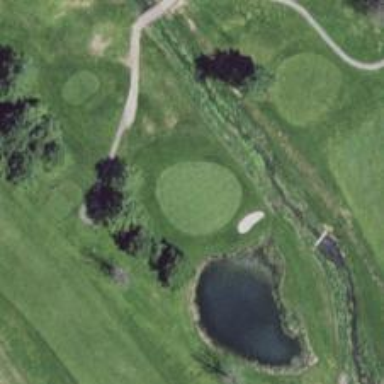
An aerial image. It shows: Golf hole.